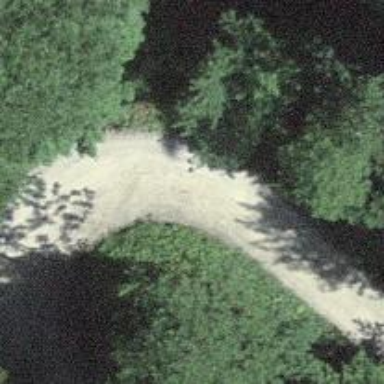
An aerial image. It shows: Gravel track with grade2 quality.